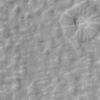
Label: not_dusty